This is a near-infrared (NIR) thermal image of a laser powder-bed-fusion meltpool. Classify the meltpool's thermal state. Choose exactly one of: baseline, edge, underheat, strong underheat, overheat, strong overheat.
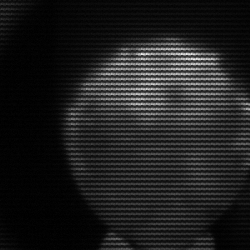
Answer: edge